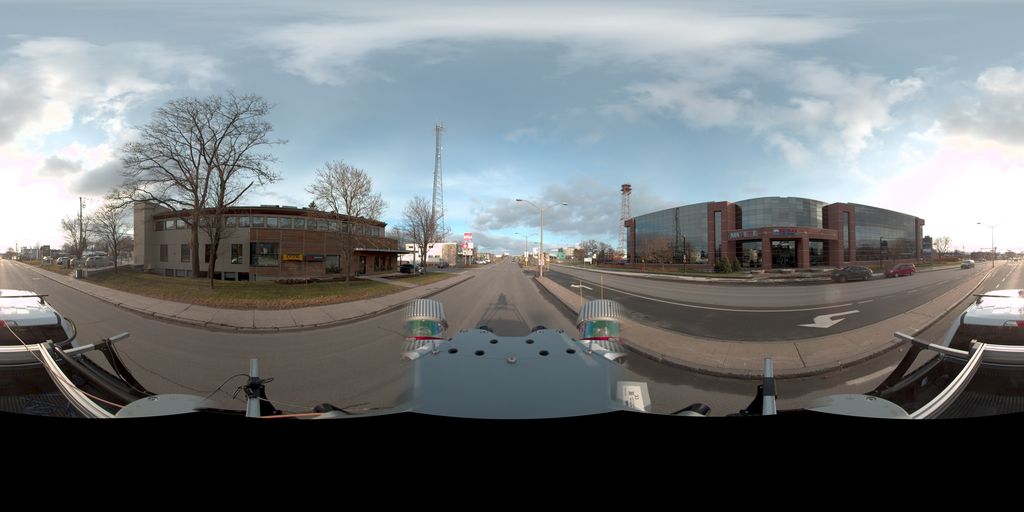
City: quebec_city